Question: I have a SQL Server table that looks like this:

I need to display this data like so:
-
- -
- -
-
I don't necessarily need them in a list format that was just an example. I just need to be able to separate them by branch. From what I understand I need to use a DO WHILE statement? I just do not know how to formulate the proper code. This is my code so far.
ASPX Page
'''
<div class="row">
<div class="span12">
<%
System.Data.OleDb.OleDbConnection pcn;
System.Data.OleDb.OleDbCommand pcm;
System.Data.OleDb.OleDbDataReader prs;
pcn = new System.Data.OleDb.OleDbConnection("");
pcm = new System.Data.OleDb.OleDbCommand();
pcn.Open();
pcm.Connection = pcn;
var Sql = "SELECT * from Locations";
pcm.CommandText = Sql;
prs = pcm.ExecuteReader();
var rowcount = 0;
while (prs.Read())
{
rowcount++;
%>
<h4><%= prs["Branch"].ToString() %></h4>
<%= prs["Name"].ToString() %>
<%
}
prs.Close();
pcn.Close();
%>
'''
Thank you ahead of time for assisting me!
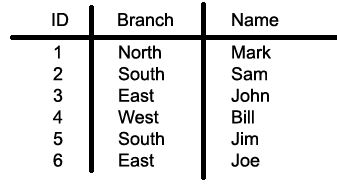
Answer: yes AcId second idea is simplest
First sort locations by branch and then do what he said like
'''
var Sql = "SELECT * from Locations Order by Branch";
pcm.CommandText = Sql;
prs = pcm.ExecuteReader();
var rowcount = 0;
var prvBranch="";
while (prs.Read())
{
rowcount++;
if(prvBranch!=prs["Branch"].ToString())
{%>
<h4><%= prs["Branch"].ToString() %></h4>
<%} %>
<%= prs["Name"].ToString() %>
<%
prvBranch = prs["Branch"].ToString();
}
prs.Close();
pcn.Close();
%>
'''